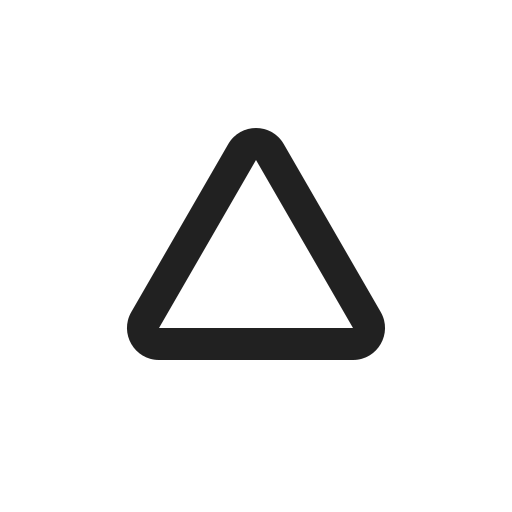
red triangle high contrast